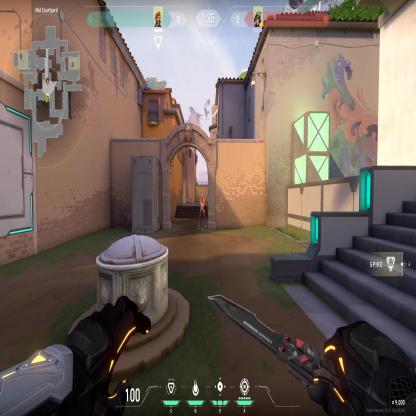
Label: enemy